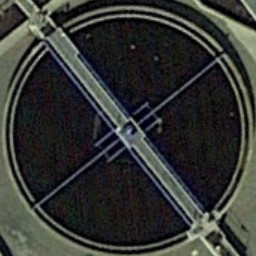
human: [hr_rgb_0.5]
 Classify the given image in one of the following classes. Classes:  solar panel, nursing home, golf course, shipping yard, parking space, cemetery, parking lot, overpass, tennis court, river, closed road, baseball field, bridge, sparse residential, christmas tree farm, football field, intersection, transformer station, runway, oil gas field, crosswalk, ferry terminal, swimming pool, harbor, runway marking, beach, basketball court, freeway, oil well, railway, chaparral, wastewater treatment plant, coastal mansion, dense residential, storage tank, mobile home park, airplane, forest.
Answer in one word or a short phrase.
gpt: wastewater treatment plant